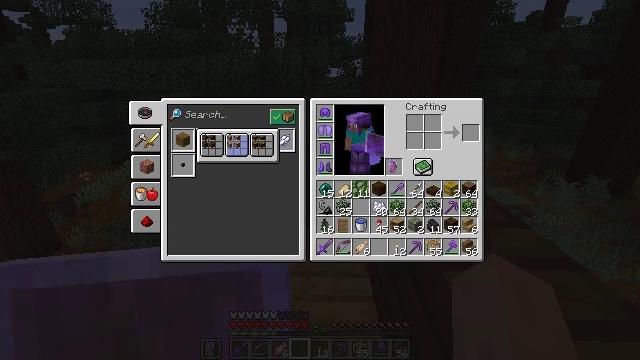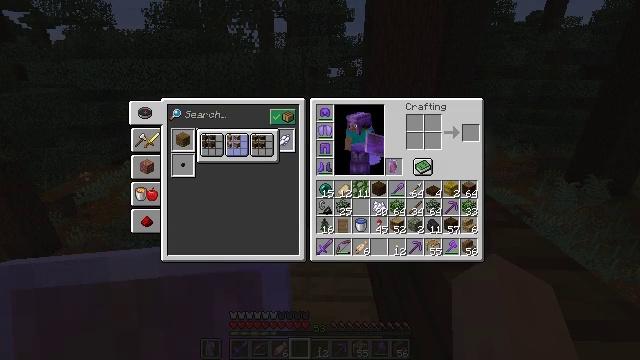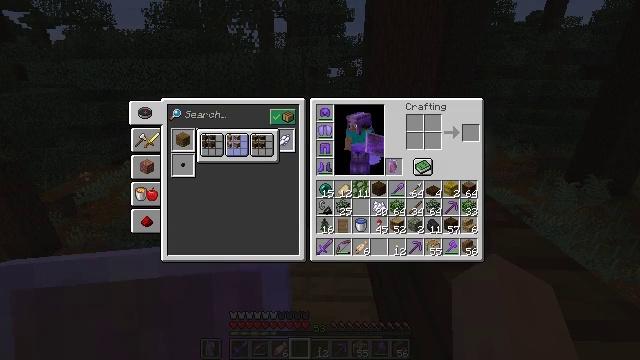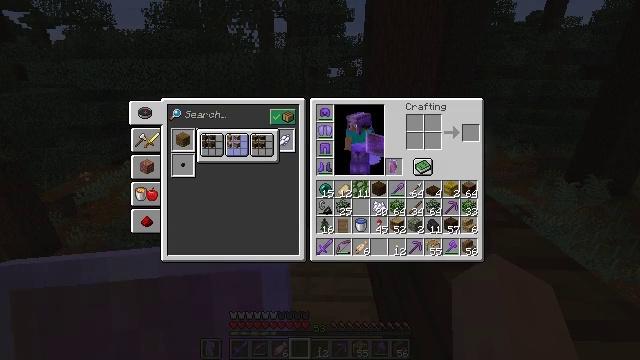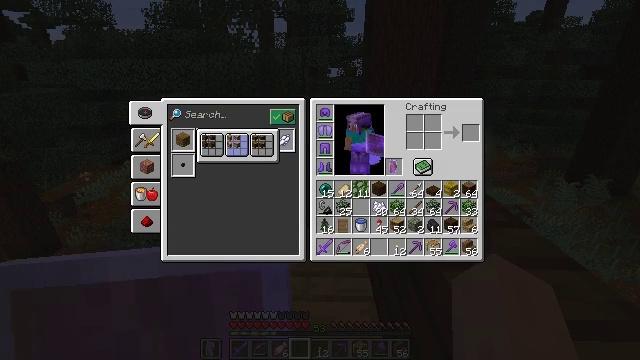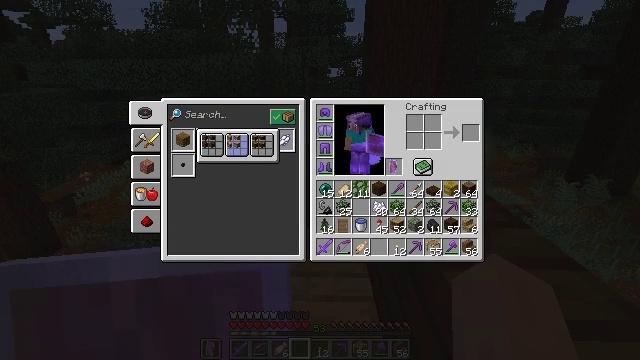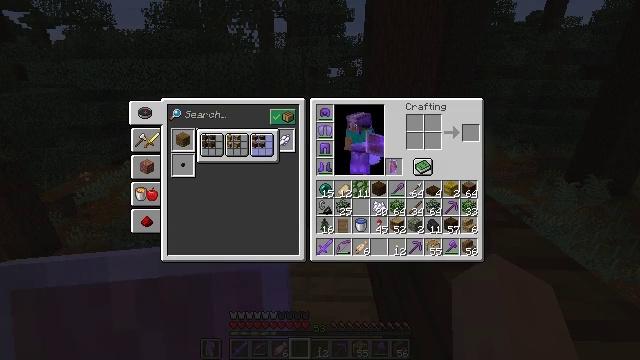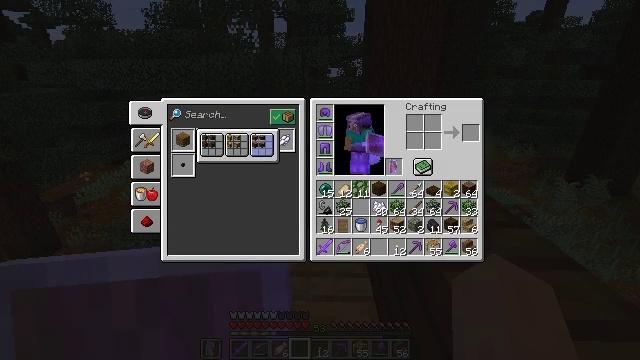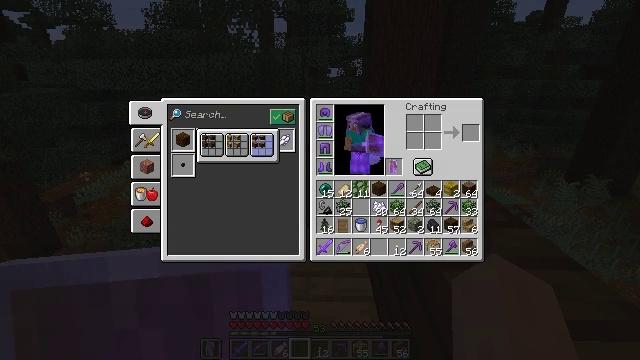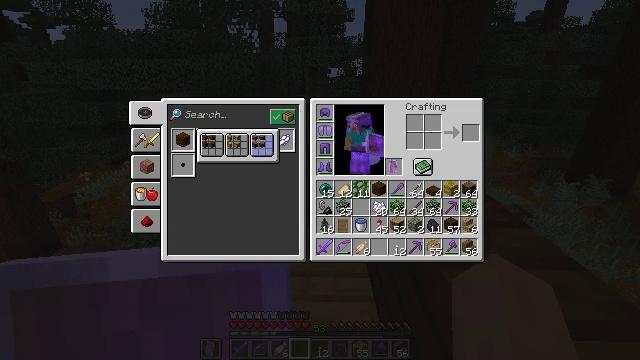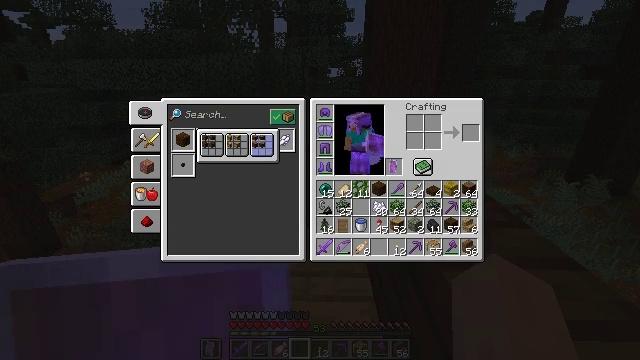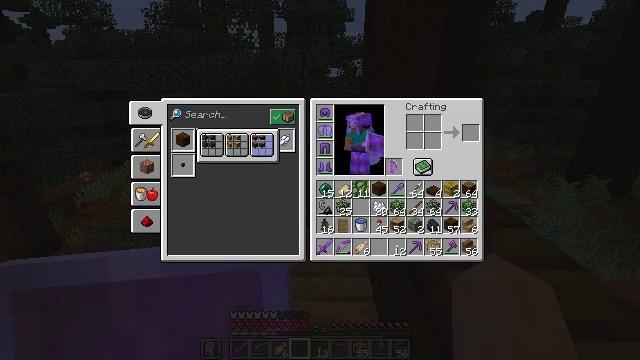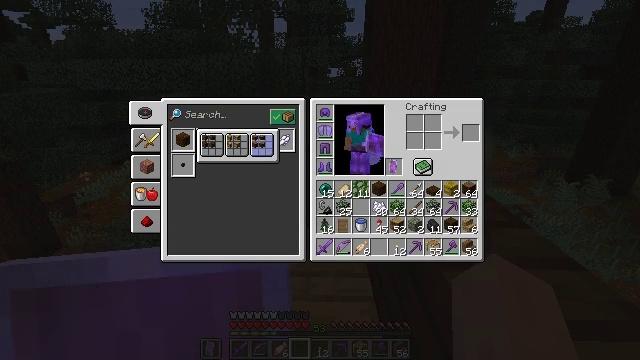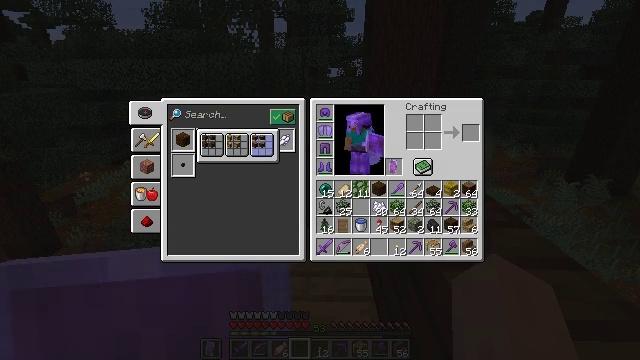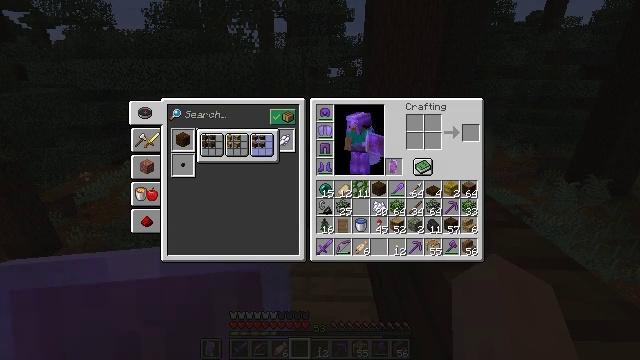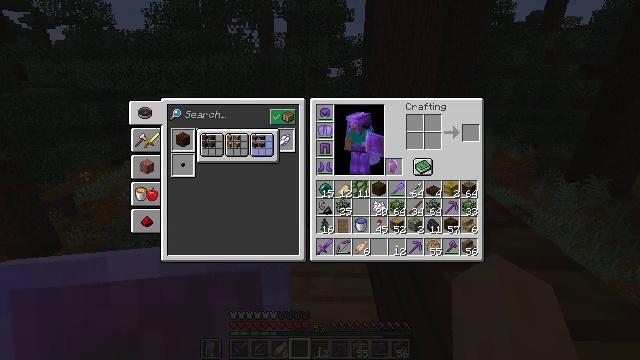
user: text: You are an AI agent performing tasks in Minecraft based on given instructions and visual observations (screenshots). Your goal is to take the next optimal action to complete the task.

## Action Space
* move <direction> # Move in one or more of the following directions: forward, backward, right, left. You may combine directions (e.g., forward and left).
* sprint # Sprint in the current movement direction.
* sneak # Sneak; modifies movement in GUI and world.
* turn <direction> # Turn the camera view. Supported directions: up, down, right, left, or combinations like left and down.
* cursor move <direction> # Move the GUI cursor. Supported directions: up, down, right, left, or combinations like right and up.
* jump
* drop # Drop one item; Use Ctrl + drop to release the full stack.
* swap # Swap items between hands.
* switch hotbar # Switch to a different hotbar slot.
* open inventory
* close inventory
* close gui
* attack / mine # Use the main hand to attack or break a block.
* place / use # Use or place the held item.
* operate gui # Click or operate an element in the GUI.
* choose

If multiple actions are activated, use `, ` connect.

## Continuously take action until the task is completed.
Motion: motion action
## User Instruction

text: Turn spruce logs into spruce wood.
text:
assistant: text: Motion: no_op
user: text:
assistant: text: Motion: no_op
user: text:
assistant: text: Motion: no_op
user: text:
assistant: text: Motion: no_op
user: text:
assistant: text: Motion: no_op
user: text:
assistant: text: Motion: turn right
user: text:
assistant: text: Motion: no_op
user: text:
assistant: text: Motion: no_op
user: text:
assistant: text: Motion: no_op
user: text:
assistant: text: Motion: no_op
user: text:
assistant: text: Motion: no_op
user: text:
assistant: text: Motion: no_op
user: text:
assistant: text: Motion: no_op
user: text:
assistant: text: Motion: no_op
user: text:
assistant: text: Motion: no_op
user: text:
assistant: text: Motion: no_op
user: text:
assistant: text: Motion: no_op
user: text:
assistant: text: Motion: no_op
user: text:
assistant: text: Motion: no_op
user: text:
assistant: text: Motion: no_op
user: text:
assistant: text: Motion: no_op
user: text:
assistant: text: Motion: no_op
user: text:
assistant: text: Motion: no_op
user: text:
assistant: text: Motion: no_op
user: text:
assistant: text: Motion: no_op
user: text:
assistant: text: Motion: no_op
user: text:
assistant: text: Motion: no_op
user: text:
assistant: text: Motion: no_op
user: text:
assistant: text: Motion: no_op
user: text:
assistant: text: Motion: no_op